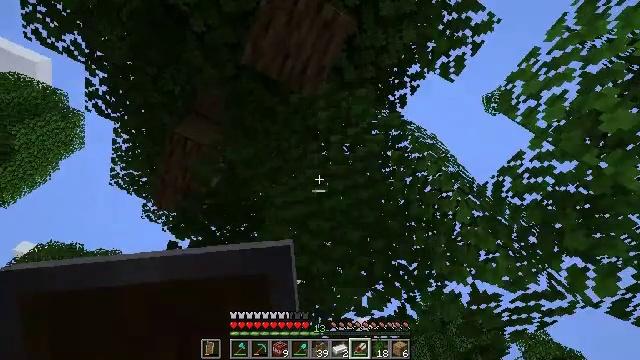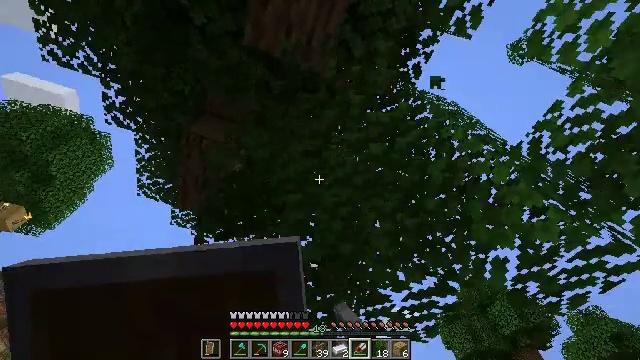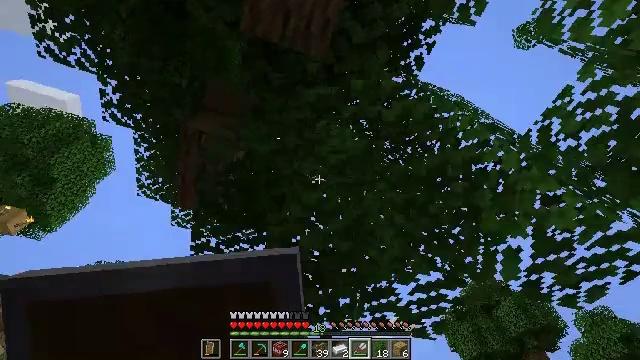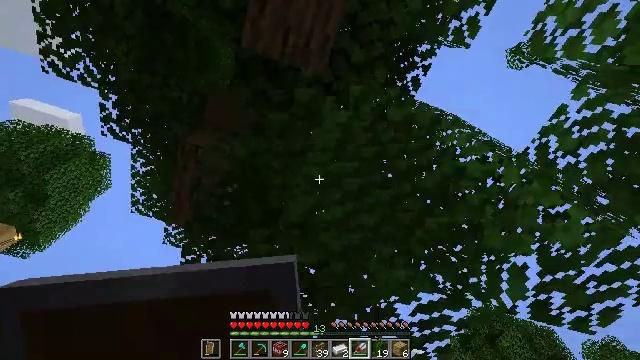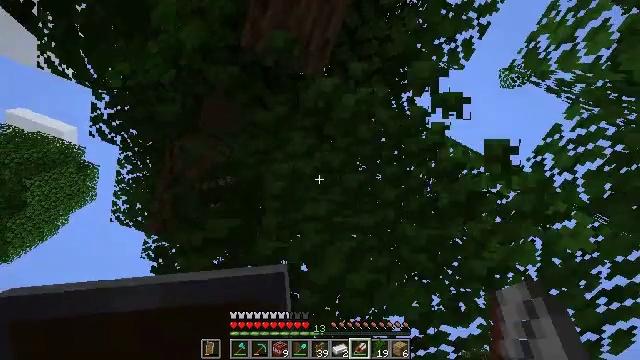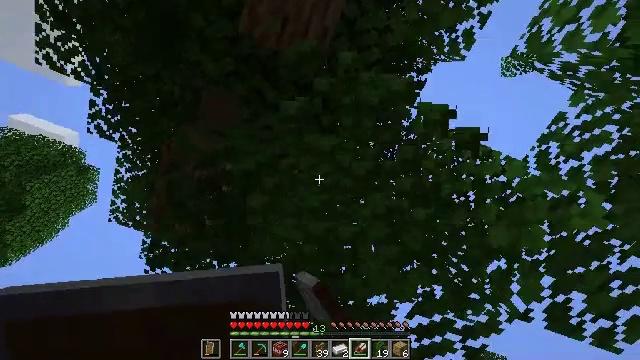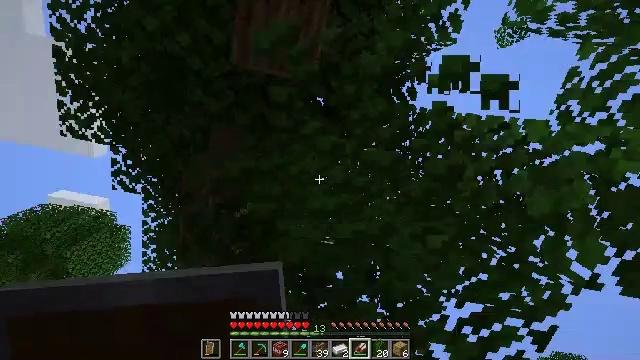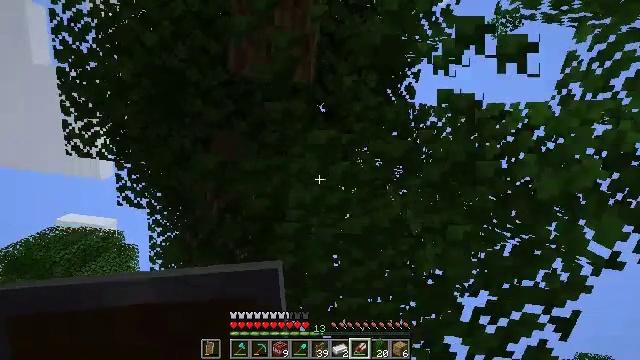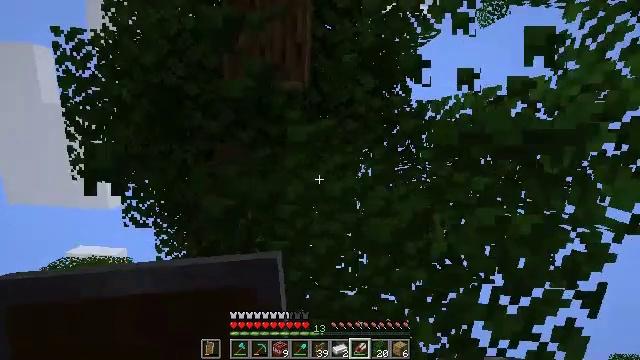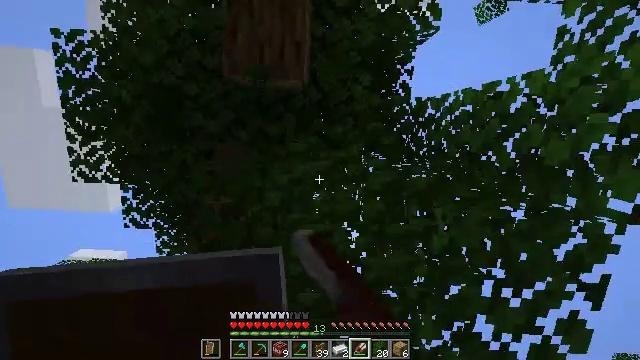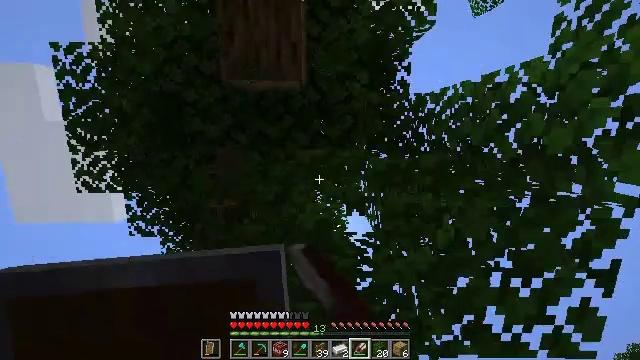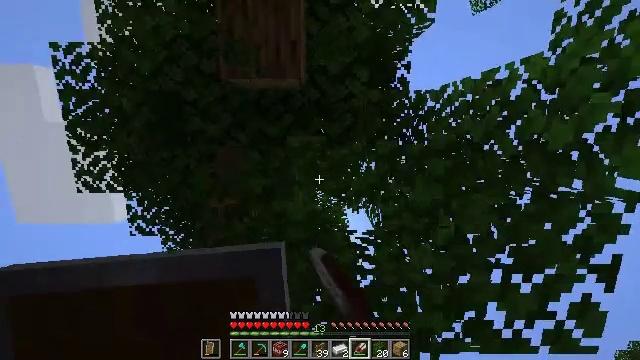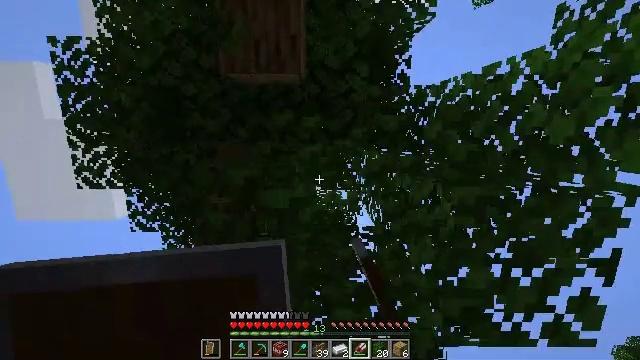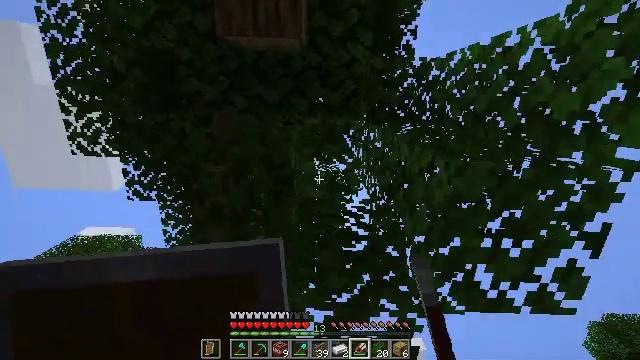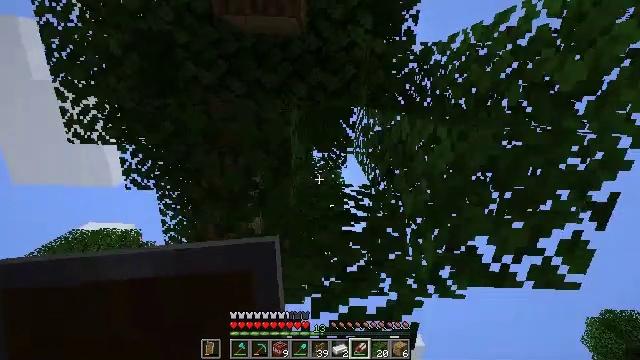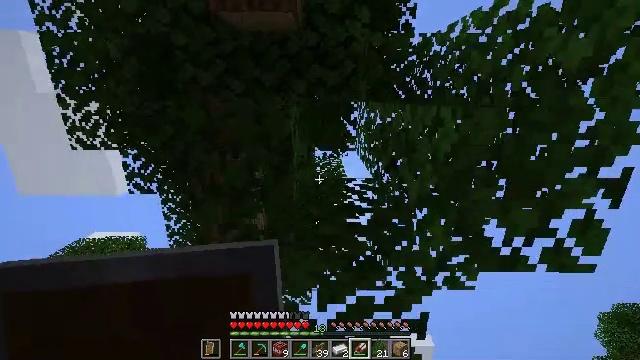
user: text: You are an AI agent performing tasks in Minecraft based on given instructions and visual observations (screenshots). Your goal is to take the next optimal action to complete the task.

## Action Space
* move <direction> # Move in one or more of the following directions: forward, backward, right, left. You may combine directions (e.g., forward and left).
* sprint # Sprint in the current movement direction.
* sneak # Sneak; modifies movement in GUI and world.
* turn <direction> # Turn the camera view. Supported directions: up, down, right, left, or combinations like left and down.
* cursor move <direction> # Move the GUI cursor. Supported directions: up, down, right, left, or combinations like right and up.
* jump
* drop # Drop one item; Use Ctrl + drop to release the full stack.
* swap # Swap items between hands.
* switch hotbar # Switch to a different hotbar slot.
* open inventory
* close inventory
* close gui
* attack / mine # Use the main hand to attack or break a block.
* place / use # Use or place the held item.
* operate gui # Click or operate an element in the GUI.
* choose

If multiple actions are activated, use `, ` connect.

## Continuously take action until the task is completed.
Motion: motion action
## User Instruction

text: Break oak leaves from the trees.
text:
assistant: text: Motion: move forward, turn left, attack / mine
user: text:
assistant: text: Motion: move forward, attack / mine
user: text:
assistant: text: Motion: move forward, turn up, attack / mine
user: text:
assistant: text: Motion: move forward, turn right and up, attack / mine
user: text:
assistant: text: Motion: move forward, attack / mine
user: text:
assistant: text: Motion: move forward, turn left and up, attack / mine
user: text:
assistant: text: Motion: turn left and up, attack / mine
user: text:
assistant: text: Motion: turn left and up, attack / mine
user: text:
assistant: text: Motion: attack / mine
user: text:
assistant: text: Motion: turn left, attack / mine
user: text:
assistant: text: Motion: attack / mine
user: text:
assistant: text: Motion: attack / mine
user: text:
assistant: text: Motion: move forward, turn right and down, attack / mine
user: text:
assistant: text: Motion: move forward, attack / mine
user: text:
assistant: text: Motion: move forward, turn left, attack / mine
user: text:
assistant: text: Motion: turn left and up, attack / mine
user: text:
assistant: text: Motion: turn left and up, attack / mine
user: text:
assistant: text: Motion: turn left and up, attack / mine
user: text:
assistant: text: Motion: attack / mine
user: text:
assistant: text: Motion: turn up, attack / mine
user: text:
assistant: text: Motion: turn up, attack / mine
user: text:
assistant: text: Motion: attack / mine
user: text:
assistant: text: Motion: attack / mine
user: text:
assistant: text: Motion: attack / mine
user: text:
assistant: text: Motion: turn up, attack / mine
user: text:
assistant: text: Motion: turn right, attack / mine
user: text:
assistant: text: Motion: turn right and down, attack / mine
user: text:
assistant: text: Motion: move forward, turn right and down, attack / mine
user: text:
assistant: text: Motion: move forward, turn right and down, attack / mine
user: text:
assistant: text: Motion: move forward, turn right and down, attack / mine